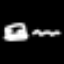
Label: frog